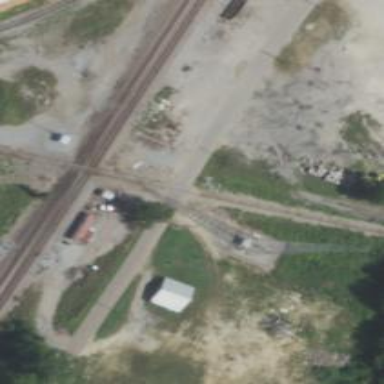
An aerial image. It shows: Railway level crossing.